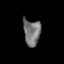
Tissue: skin
Cell type: Epithelial cells
Senescence score: 0.2581
Nuclear area (px): 441
Mean DAPI intensity: 116.839